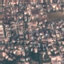
Land use / land cover: Residential